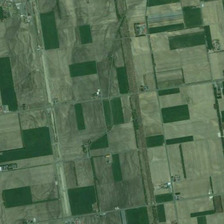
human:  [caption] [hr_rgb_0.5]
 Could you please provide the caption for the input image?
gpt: many pieces of farmlands and some sparse buildings are together .

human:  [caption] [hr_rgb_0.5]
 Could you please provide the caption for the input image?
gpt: many pieces of farmlands and some sparse buildings are together .

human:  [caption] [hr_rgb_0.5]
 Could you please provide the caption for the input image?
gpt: many pieces of farmlands and some sparse buildings are together .

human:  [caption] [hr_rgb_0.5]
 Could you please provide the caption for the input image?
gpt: many pieces of farmlands and some sparse buildings are together .

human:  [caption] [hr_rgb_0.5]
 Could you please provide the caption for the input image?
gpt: many pieces of farmlands and some sparse buildings are together .